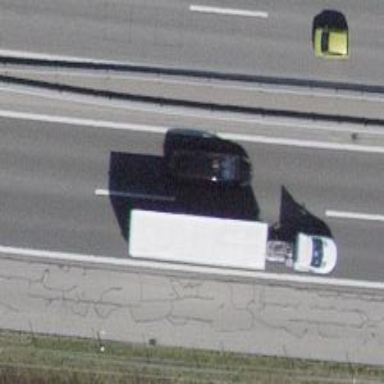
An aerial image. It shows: Asphalt motorway.